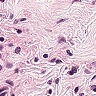
Metastatic tissue present: no